Question: Im building an Ionic 2 application. Version control will be made through SVN.
When creating the app using ionic CLI many files are generated. Same happens when adding platforms.
Is there any standard approach defining which files to include in Version Controls and which ones to ingnore. (I.E. i think platforms folder should be ignored).

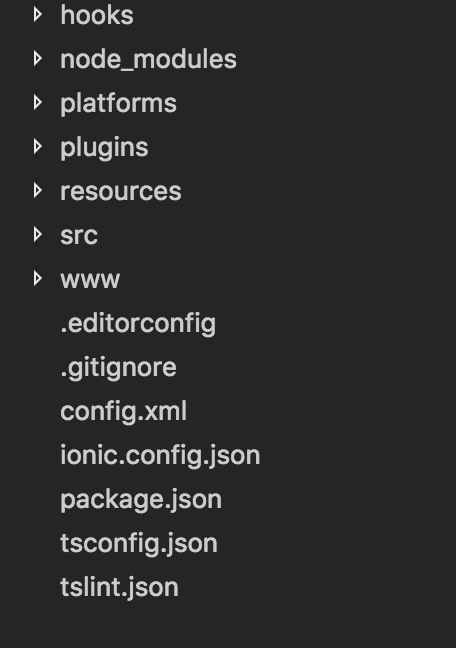
Answer: You can always take a look at the <URL> to see how Ionic team recommends to do things. In this case the '.gitignore' file looks like this:
'''
# Specifies intentionally untracked files to ignore when using Git
# http://git-scm.com/docs/gitignore
*~
*.sw[mnpcod]
*.log
*.tmp
*.tmp.*
log.txt
*.sublime-project
*.sublime-workspace
.vscode/
npm-debug.log*
.idea/
.sass-cache/
.tmp/
.versions/
coverage/
dist/
node_modules/
tmp/
temp/
hooks/
platforms/
plugins/
plugins/android.json
plugins/ios.json
$RECYCLE.BIN/
.DS_Store
Thumbs.db
UserInterfaceState.xcuserstate
'''
Like you can see there, the platform and the plugins folders are being ignored for example